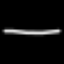
Label: line